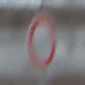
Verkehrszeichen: VerbotFahrzeugeAllerArt
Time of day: SunriseSunset
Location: Outdoor (RoadRail)
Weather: PartlyCloudy
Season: NotSpecified
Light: Natural